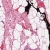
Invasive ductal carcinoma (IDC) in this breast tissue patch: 0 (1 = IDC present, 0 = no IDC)